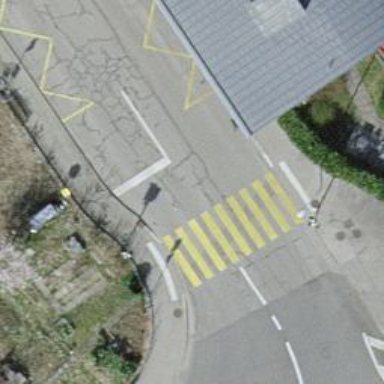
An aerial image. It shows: Bus stop along the road.